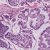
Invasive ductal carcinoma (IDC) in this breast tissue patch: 1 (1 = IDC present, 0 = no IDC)